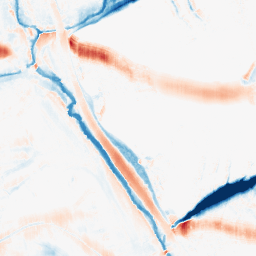
Category: morphological
Decomposition family: morphological_ellipse
Decomposition parameters: operation: average
width: 30
height: 10
Upsampling method: bicubic
Upsampling parameters: scale: 2
Upsampling scale: 2